Question: I'm currently creating my new website using Zend Framework 1.12.3 and I saw something I hate about Zend Navigation:
> When a children route is active (exemple: a blog single post, route 'blog-post'), it doesn't mark the parent page (route 'blog' in this case) as active.
Here's my code: (navigation.xml)
'''
<blog>
<label>BLOG</label>
<route>blog</route>
<title>BLOG_TITLE</title>
<pages>
<blog-post>
<route>blog-post</route>
<visible>false</visible>
</blog-article>
<blog-category>
<route>blog-category</route>
<visible>false</visible>
</blog-category>
</pages>
</blog>
'''
In clear, I would the page 'blog' to be marked as active if a child route like 'blog-post' is active. It doesn't do that unfortunately without using subpages (which I don't want). So if there's a way to mark active the route name 'blog' and all routes who start with 'blog' (exemple: 'blog-post', 'blog-category', 'blog-author') it would be very useful!
I don't want to use subpage for this because of my menu partial render a empty dropdown (Twitter Bootstrap). See by yourself:

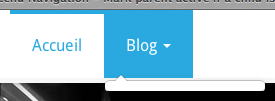
Answer: I know it's already been answered, but I found different solution, because one posted by Marshall didn't work for me. I guess it's because I am not using in my menu, but instead.
My menu entry looks like this:
'''
array(
'label' => 'cms-nav_users',
'access_module' => 'user',
'resource' => 'user_admin',
'route' => 'admin_user',
'pages' => array(
array(
'label' => 'cms-nav_companies',
'access_module' => 'user',
'route' => 'company_admin',
'resource' => 'company_admin',
),
array(
'label' => 'cms-nav_users-list',
'access_module' => 'company',
'route' => 'admin_user',
'resource' => 'user_admin',
),
),
),
'''
I came up with a solution based on my own menu template (partial). Basically there is a foreach loop which checks if any of subpages is active and if there is one - marks parent as active, it looks like this:
'''
$active = false;
if (!empty($page->pages))
{
foreach ($page->pages as $subpage)
{
if ($subpage->isActive()) $active = true;
}
}
$html[] = ($active) ? 'class="active"' : '';
'''
Hope it helps someone :)
# UPDATE
Actually I found out that you can use Zend Framework's own isActive() with 'true' parameter, as seen in source code:
'''
Zend_Navigation_Page_Mvc::isActive($recursive = false)
'''
Both ways will work, but this one seams more proper.